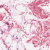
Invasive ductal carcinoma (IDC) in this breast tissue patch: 0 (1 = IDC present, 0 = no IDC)